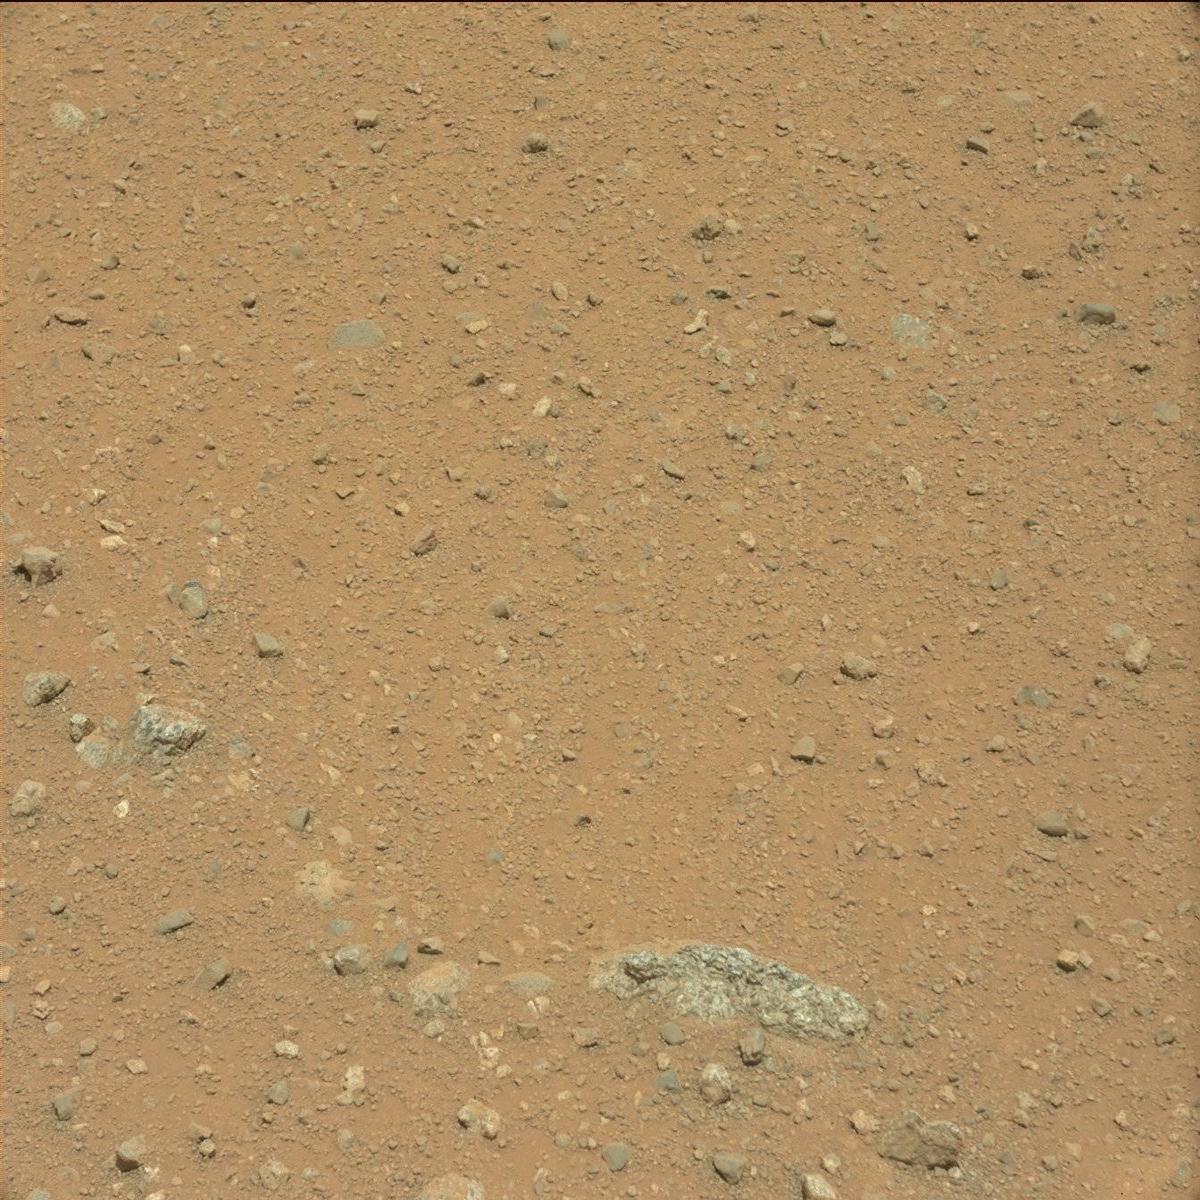
Terrain classes present: Bedrock, Rock, Sand / Soil